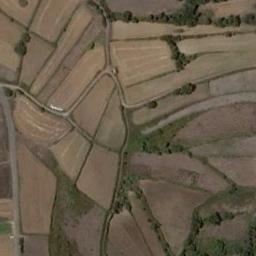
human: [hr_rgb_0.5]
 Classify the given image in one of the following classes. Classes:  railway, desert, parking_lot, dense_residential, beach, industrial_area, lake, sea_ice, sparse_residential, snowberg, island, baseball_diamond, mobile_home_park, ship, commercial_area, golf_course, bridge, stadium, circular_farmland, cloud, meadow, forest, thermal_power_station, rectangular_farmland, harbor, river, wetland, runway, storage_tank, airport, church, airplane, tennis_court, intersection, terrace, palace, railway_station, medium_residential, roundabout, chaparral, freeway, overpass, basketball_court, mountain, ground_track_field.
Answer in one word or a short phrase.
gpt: terrace